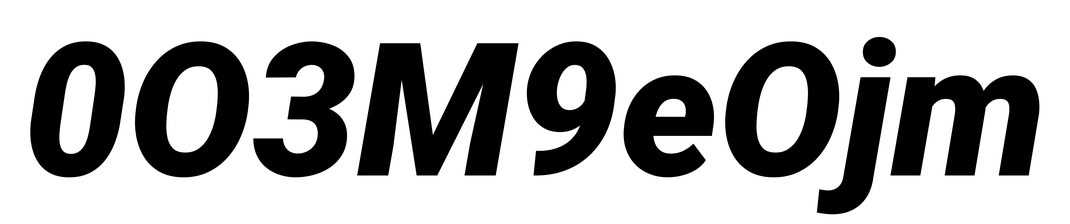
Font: Roboto-Italic_Black_Italic